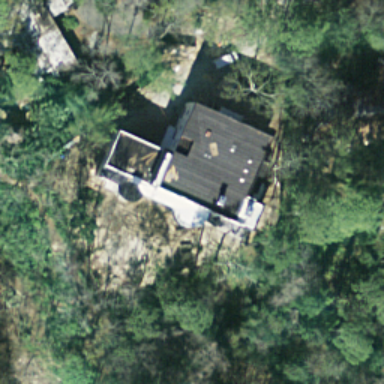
A villa is surrounded by lots of trees and lawn in the sparse residential area .